Field crop: tomato
Growth stage: 2
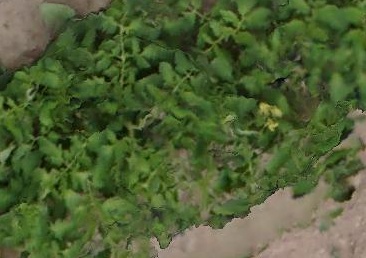
Species: tomato